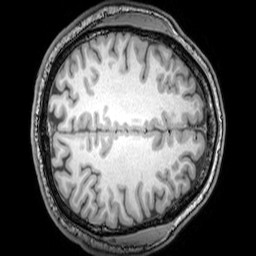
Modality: T1w
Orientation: axial
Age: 26
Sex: male
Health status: healthy
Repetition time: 0.081 s
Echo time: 0.037 s